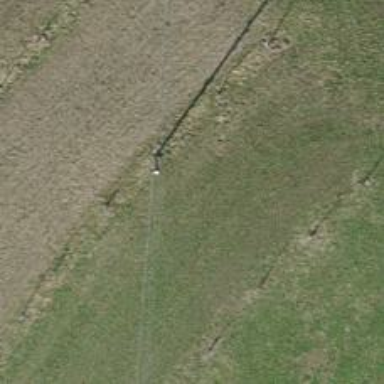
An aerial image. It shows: Minor power line.